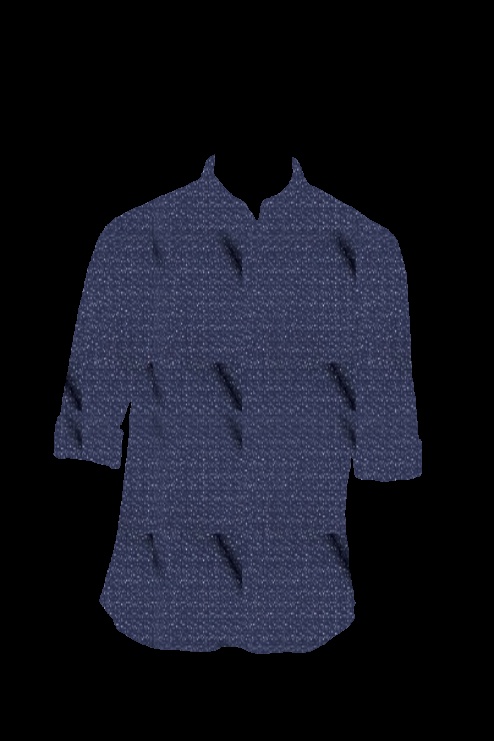
navy blue kalimba button up